Question: I tried making my own web component using the polyfill from <URL>
Here's my code:
im-list.html
'''
<template id="im-list-temp">
<style>
:host {
list-style-type: none;
margin: 0;
padding: 0;
}
</style>
<content> </content>
</template>
<script>
var currentScript = document._currentScript || document.currentScript;
var proto = Object.create(HTMLUListElement.prototype, {
createdCallback: {
value: function() {
var doc = currentScript.ownerDocument;
var t = doc.querySelector("#im-list-temp");
var clone = doc.importNode(t.content, true);
var root = this.createShadowRoot();
root.appendChild(clone);
}
}
});
document.registerElement('im-list', {
prototype: proto,
extends: 'ul'
});
</script>
'''
index.html
'''
<!DOCTYPE html>
<html>
<head>
<script src="bower_components/webcomponentsjs/webcomponents.js"></script>
<link rel="import" href="./components/im-list.html" />
<title>List Test</title>
</head>
<body>
<ul is="im-list">
<li>Blubb</li>
<li>Blubb Blubb</li>
</ul>
</body>
</html>
'''
This code works fine in Chrome (43.0.2357.81) but it doesn't work in Firefox (38.0.1 and 40.0a2) and Safari (8.0.6). In FF and Safari the '<style>' is just added to the normal DOM.

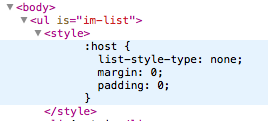
Answer: # GitHub Repository
 I put this and other snippets on github. Feel free to fork and improve.
---
The problem is that webcomponets.js doesn't "fix" the style to be used on browsers that lack native ShadowDOM support. That is, it does not make the browser able to understand selectors like ':host'.
The way Polymer solve it, <URL>.
So, under Polymer, this:
'''
:host ::content div
'''
Becomes this:
'''
x-foo div
'''
Therefore, to have that under a VanillaJS component, is necessary to manually do that.
Here is an snippet I use to create the Shadow Root and rewrite the styles only on browsers that use webcomponents.js instead of native Shadow DOM:
'''
var addShadowRoot = (function () {
'use strict';
var importDoc, shimStyle;
importDoc = (document._currentScript || document.currentScript).ownerDocument;
if (window.ShadowDOMPolyfill) {
shimStyle = document.createElement('style');
document.head.insertBefore(shimStyle, document.head.firstChild);
}
return function (obj, idTemplate, tagName) {
var template, list;
obj.root = obj.createShadowRoot();
template = importDoc.getElementById(idTemplate);
obj.root.appendChild(template.content.cloneNode(true));
if (window.ShadowDOMPolyfill) {
list = obj.root.getElementsByTagName('style');
Array.prototype.forEach.call(list, function (style) {
if (!template.shimmed) {
shimStyle.innerHTML += style.innerHTML
.replace(/:host/gm, tagName || idTemplate)
.replace(/::shadow/gm, ' ')
.replace(/::content/gm, ' ');
}
style.parentNode.removeChild(style);
});
template.shimmed = true;
}
};
}());
'''
Copy-paste that on your component.
Next, you need to call this function inside your 'createdCallback', like:
'''
addShadowRoot(this, "im-list-temp", "ul[is=im-list]");
'''
<URL>